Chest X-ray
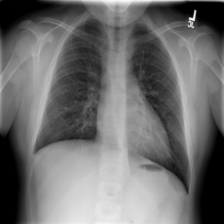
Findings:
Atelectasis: negative
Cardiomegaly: negative
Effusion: negative
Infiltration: negative
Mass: negative
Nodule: negative
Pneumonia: negative
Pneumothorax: negative
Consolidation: negative
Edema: negative
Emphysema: negative
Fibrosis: negative
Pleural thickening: negative
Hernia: negative